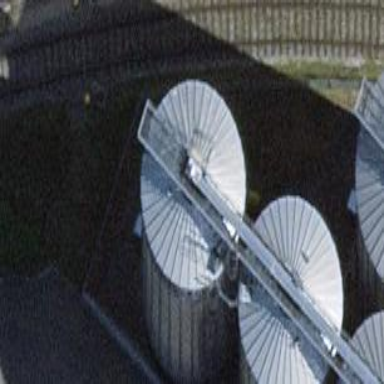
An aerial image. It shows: Storage tank with man-made structure.